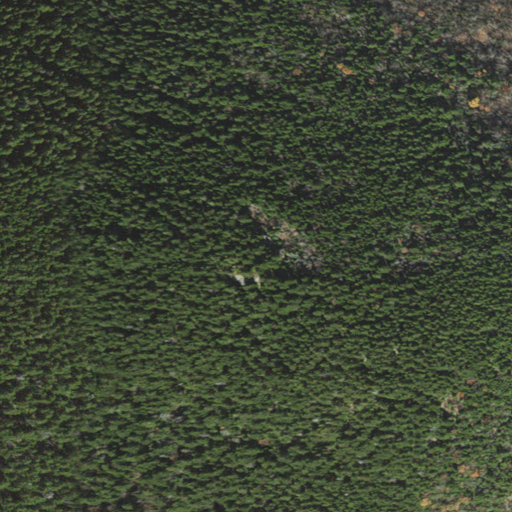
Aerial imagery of mountain in New Hampshire named Lovewell Mountain containing evergreen forest, mixed forest, open water, and deciduous forest